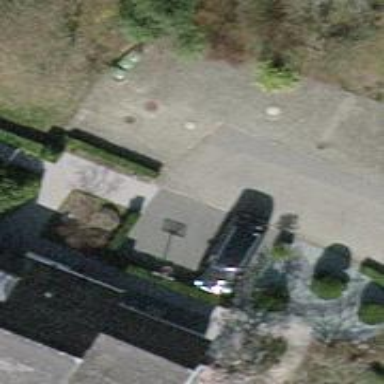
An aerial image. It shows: Paved residential road.